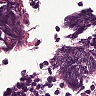
Metastatic tissue present: no